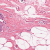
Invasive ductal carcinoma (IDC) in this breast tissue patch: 0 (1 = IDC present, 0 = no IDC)